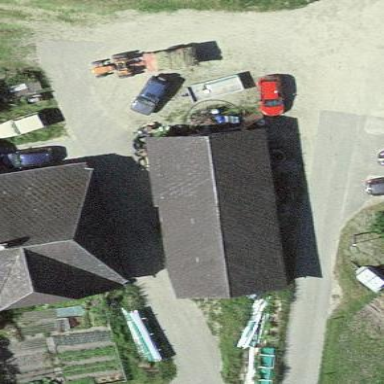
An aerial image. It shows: Garage building.